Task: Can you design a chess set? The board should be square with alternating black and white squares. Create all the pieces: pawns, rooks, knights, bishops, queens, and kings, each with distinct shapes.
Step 1597:
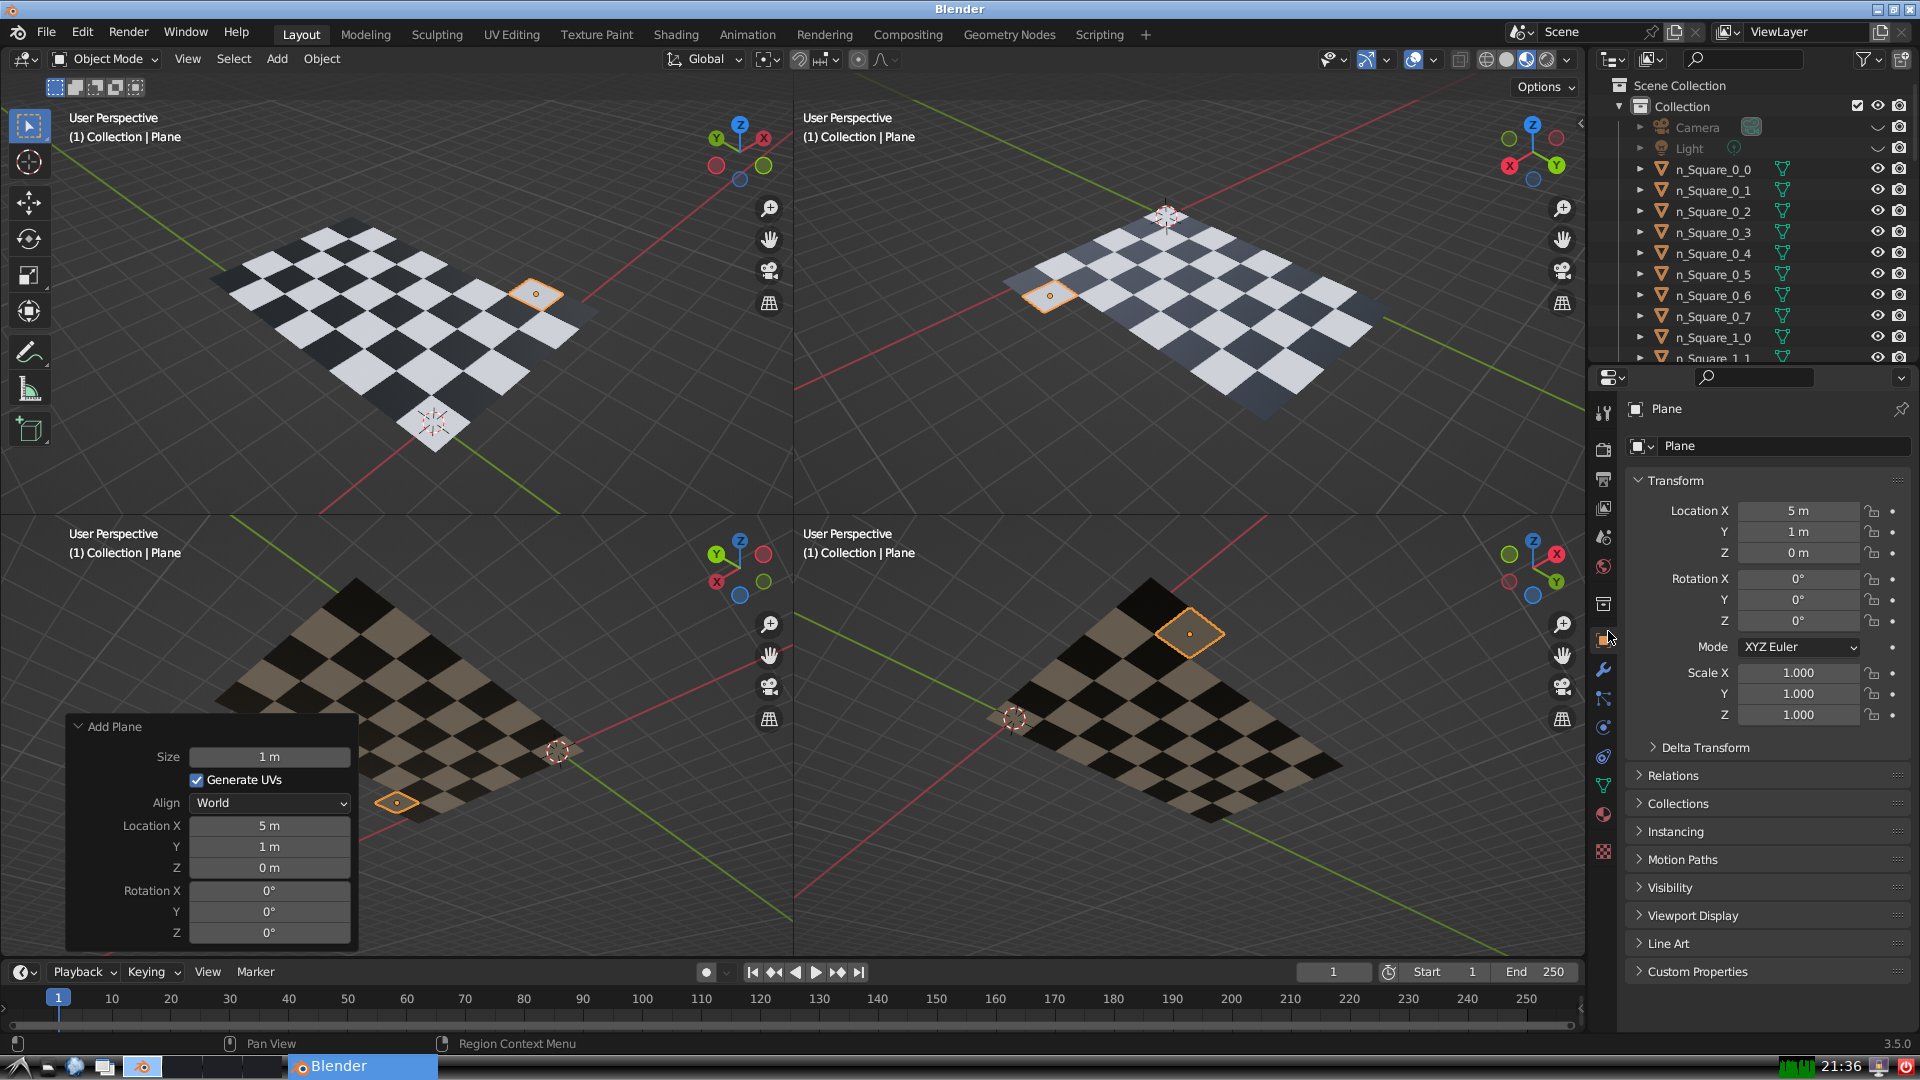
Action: {"mouse_move": [1732, 445]}